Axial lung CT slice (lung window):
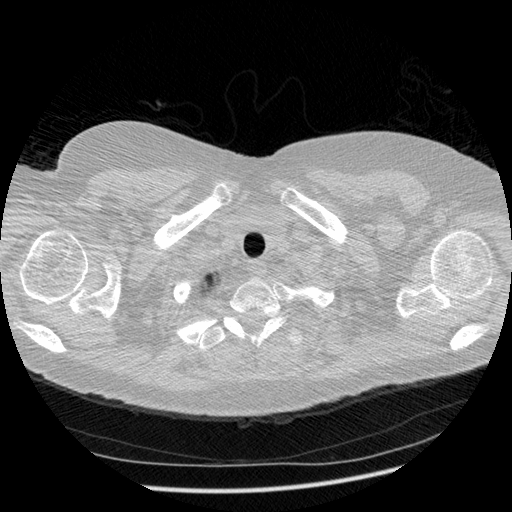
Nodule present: no